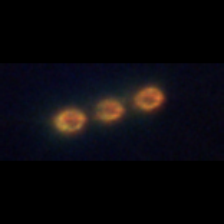
Taxon: Chaetoceros
Group: Diatoms